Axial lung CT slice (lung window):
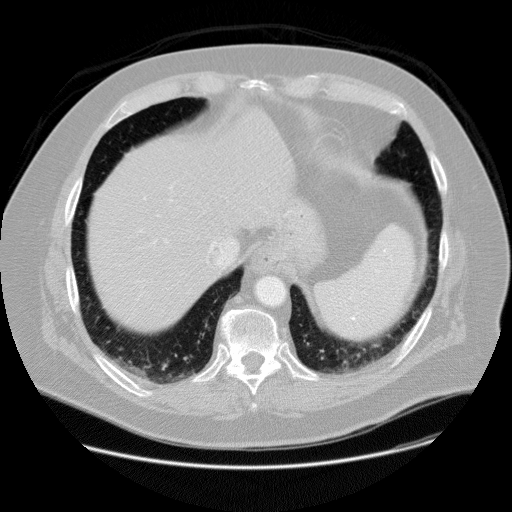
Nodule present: no